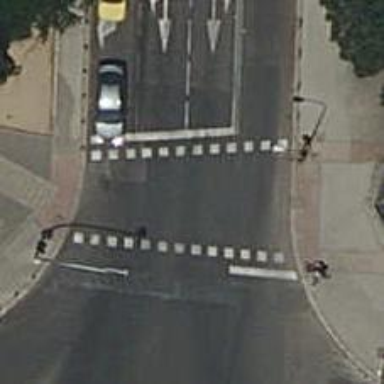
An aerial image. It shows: Road with traffic signals and zebra crossing with traffic signals.